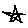
Label: star